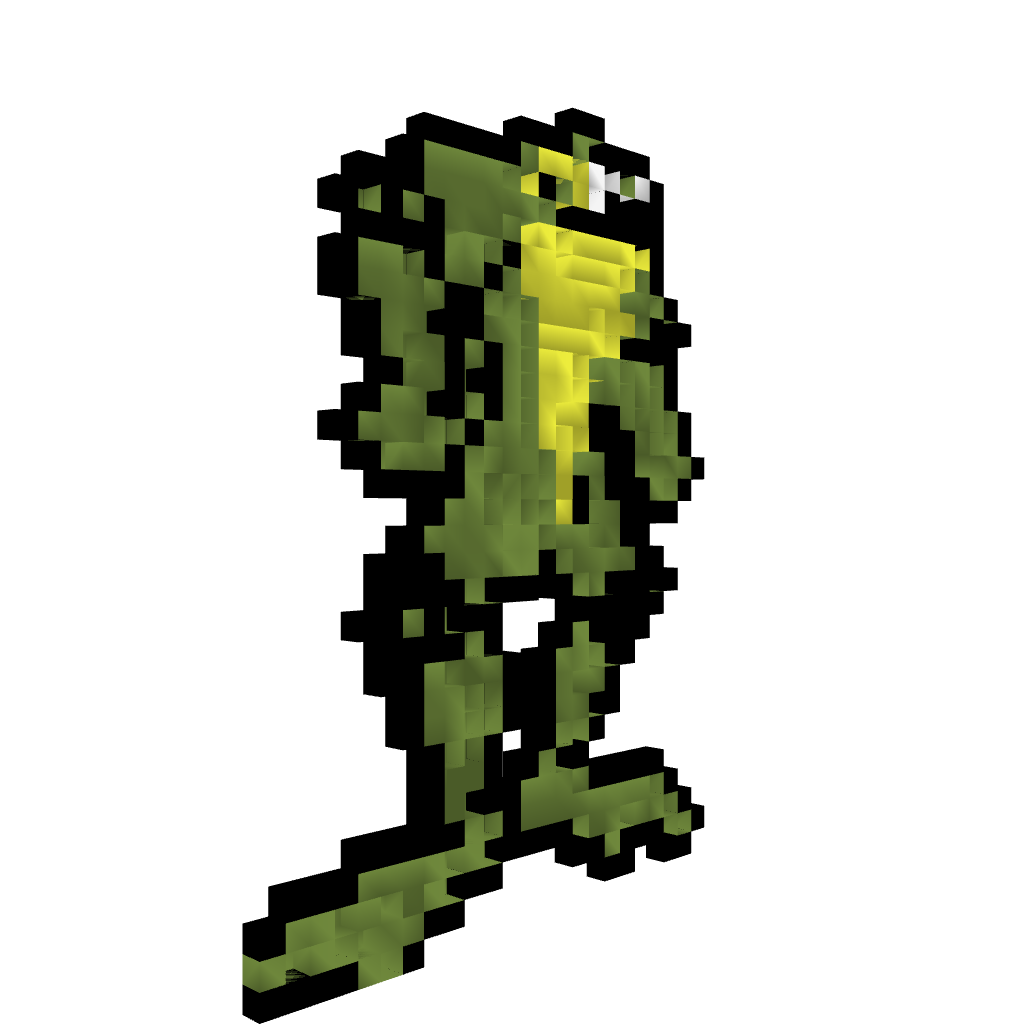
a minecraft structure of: Battletoads/NES-Rash high quality